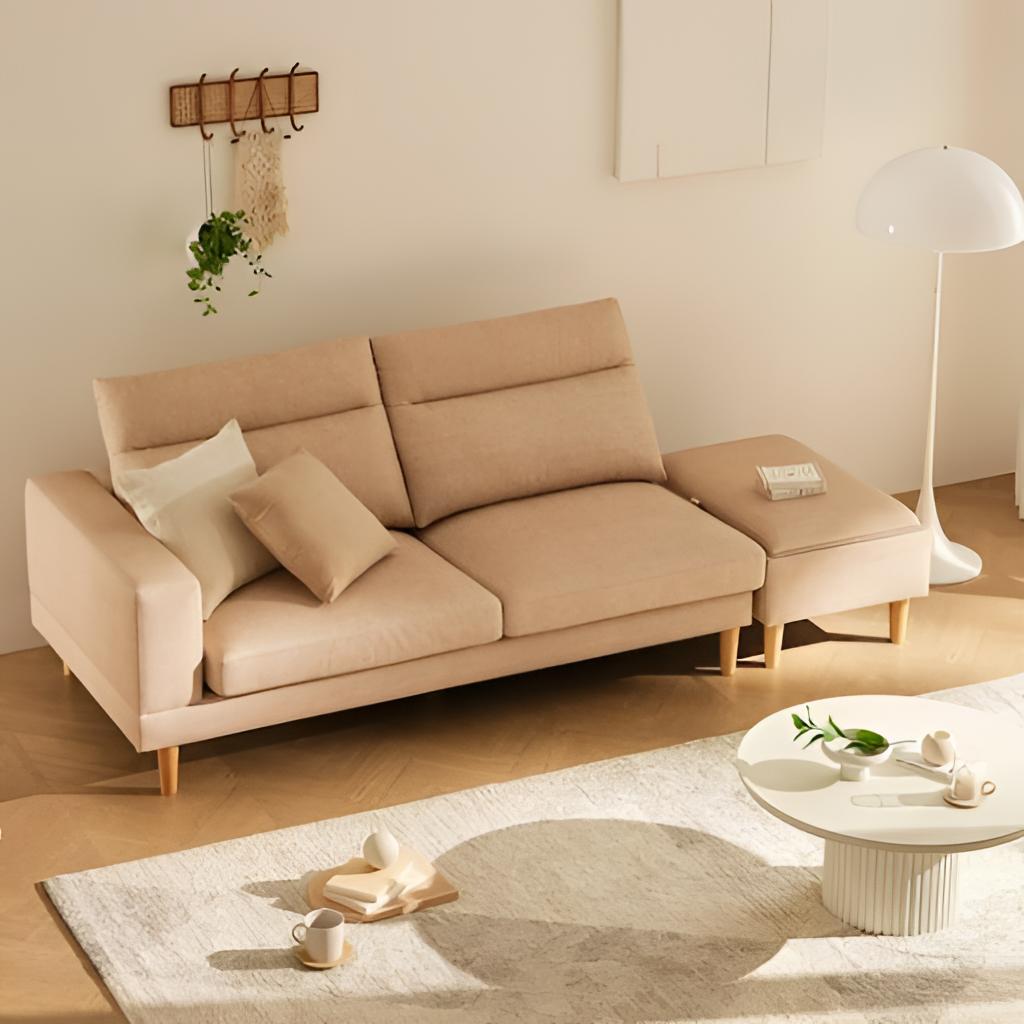
fabric sofa, living room, minimalist, wood flooring, with herringbone pattern, cream paint wallpaper, with solid pattern